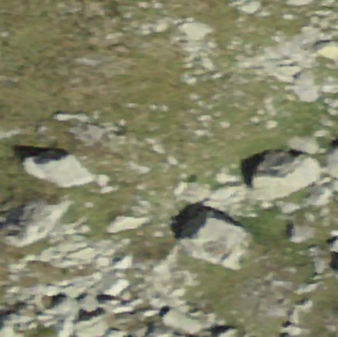
Label: bouldering_area